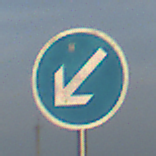
Verkehrszeichen: VorgeschriebeneVorbeifahrtLinks
Umgebung: Outdoor, Nature
Tageszeit: SunriseSunset
Wetter: PartlyCloudy
Licht: Natural
Jahreszeit: NotSpecified
Kontrast: MediumContrast